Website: home-depot
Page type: payment
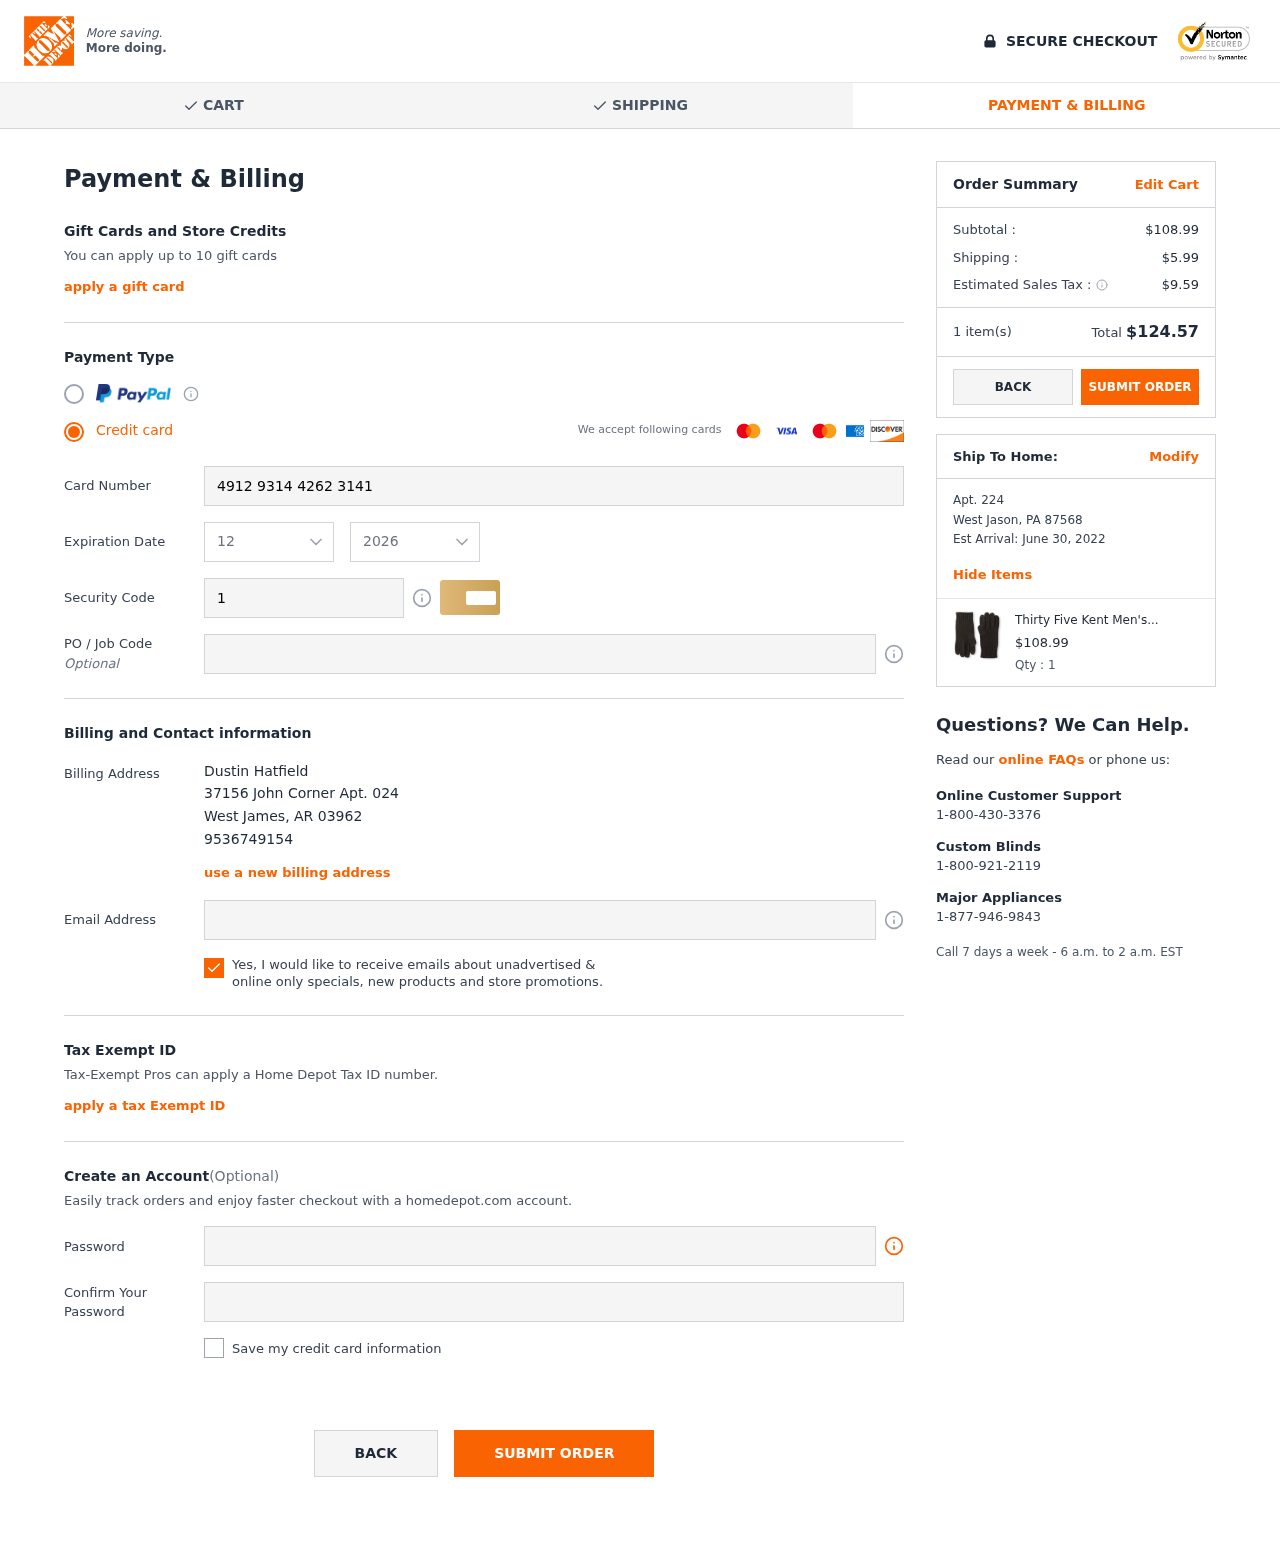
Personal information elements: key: PII_CARD_CVV
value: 116
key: PII_CARD_EXPIRY_MONTH
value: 12
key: PII_CARD_EXPIRY_YEAR
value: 26
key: PII_CARD_NUMBER
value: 4912 9314 4262 3141
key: PII_CITY
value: West James
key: PII_CITY2
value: West Jason
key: PII_EMAIL
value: dustinhatfield@hotmail.com
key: PII_FULLNAME
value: Dustin Hatfield
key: PII_JOB_CODE
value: J048726
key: PII_PHONE
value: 9536749154
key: PII_POSTCODE
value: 03962
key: PII_POSTCODE2
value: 87568
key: PII_STATE_ABBR
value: AR
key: PII_STATE_ABBR2
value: PA
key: PII_STREET
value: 37156 John Corner Apt. 024
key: PII_STREET2
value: Apt. 224
Product elements: key: PRODUCT1_NAME
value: Thirty Five Kent Men's Cashmere Solid Knit Touch Tech Gloves, Black
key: PRODUCT1_PRICE
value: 108.99
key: PRODUCT1_QUANTITY
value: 1
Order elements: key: ORDER_SUBTOTAL
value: $108.99
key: ORDER_SHIPPING_COST
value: $5.99
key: ORDER_TAX
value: $9.59
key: ORDER_NUM_ITEMS
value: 1 item(s)
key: ORDER_TOTAL
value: $124.57
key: ORDER_DELIVERY_DATE
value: June 30, 2022